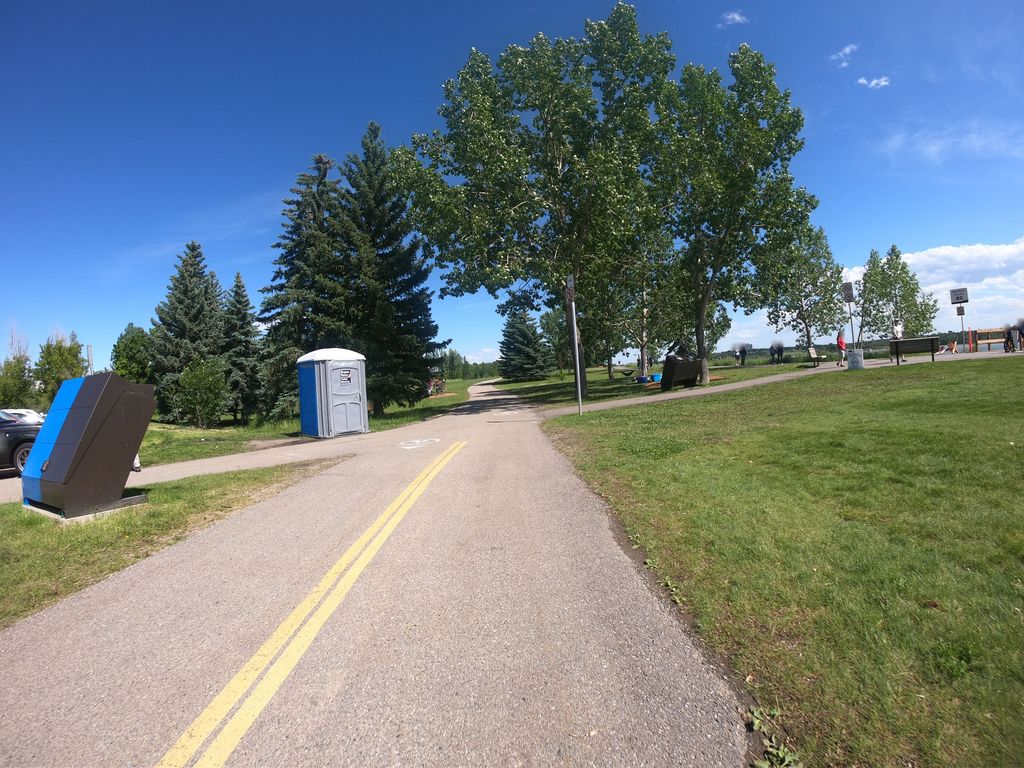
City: calgary